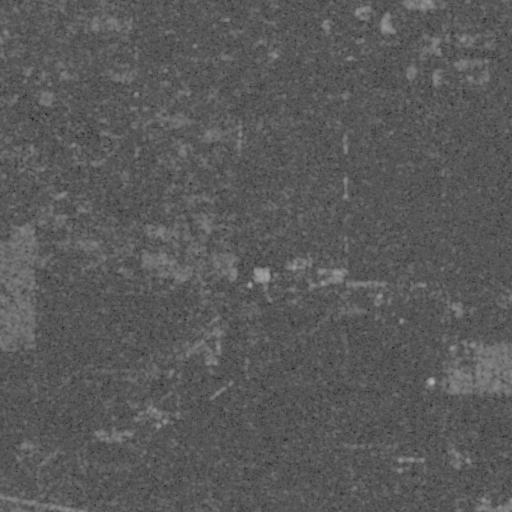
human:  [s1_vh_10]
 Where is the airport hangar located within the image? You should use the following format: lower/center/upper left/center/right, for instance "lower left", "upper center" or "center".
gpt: The airport hangar is located in the lower left of the image.
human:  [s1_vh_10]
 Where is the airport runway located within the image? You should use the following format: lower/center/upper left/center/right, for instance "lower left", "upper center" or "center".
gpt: The airport runway is located in the lower of the image.
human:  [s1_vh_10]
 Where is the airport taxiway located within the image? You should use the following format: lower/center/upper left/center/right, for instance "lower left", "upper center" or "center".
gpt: The airport taxiway is located in the lower of the image.
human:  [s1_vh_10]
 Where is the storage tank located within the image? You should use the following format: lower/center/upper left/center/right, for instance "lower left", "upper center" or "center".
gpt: The storage tank is located in the lower left of the image.
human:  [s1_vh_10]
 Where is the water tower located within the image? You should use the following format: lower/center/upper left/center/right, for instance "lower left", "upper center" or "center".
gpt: The water tower is located in the lower left of the image.
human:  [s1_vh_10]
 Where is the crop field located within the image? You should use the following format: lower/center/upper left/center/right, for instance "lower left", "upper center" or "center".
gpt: There is no crop field in the image.

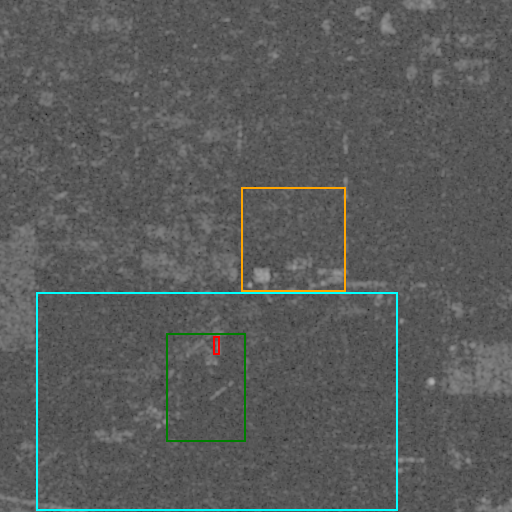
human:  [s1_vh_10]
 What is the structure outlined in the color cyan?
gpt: The structure outlined in cyan is an airport.
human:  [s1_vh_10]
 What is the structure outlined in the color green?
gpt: The structure outlined in green is an airport apron.
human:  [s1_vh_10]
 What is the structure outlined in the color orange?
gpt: The structure outlined in orange is a crop field.
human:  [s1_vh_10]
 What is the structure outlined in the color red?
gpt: The structure outlined in red is a building.
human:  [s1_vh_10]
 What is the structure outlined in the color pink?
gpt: There is no pink outline.